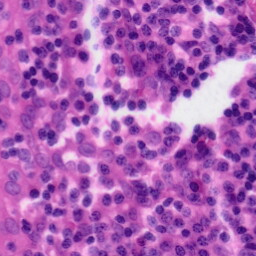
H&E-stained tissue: Tonsil